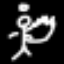
Label: angel